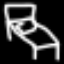
Label: bed